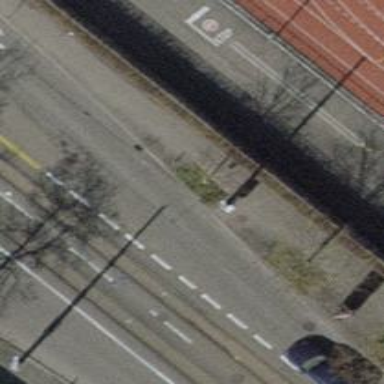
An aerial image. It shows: Avenue lined with trees.